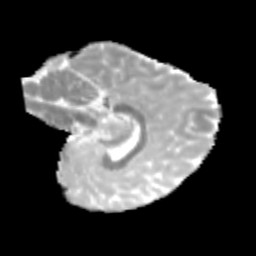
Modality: MD
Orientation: sagittal
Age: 10
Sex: female
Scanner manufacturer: siemens
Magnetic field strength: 3 T
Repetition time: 3.8 s
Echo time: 0.07 s